Question: I have a realm object with ~30 fields, after adding and removing several objects it seems that realm takes up quite a bit amount of space. The size of the allocated space seems to grow somewhat exponentially:
10*(add 100 + remove all) = 4 mb Data
15*(add 100 + remove all) = 33 mb Data
20*(add 100 + remove all) = 91 mb Data
25*(add 100 + remove all) = 179 mb Data

The file itself in data\datapp_folder
iles\default.realm is 200 mb at this point.
Now this serious issue might be because i am not doing something properly. Before every insertion i do
'''
Realm realm = Realm.getInstance(context);
realm.beginTransaction();
realm.where(RealmSubmission.class).findAll().clear();
// if i use realm.allObjects(RealmSubmission.class).clear(); the leak is even bigger, i get to 170mb Data with 20*(add 100 + remove all) even though both calls do the same by looking at their semantics.
realm.commitTransaction();
'''
Adding items into realm looks like this:
'''
for (Submission submission : submissionList){
realm.beginTransaction();
RealmSubmission realmSubmission = realm.createObject(RealmSubmission.class);
RealmObjectUtils.copySubmission(realmSubmission, submission);
realm.commitTransaction();
}
'''
Any ideas?
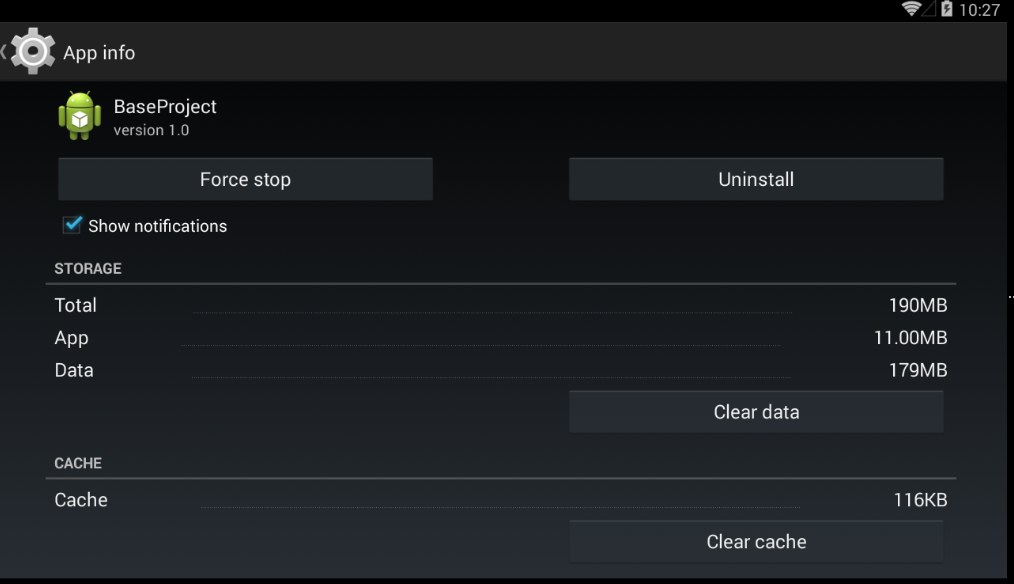
Answer: I tried replicating with a small model class (one String, one int) with no success.
Do you use Links and/or LinkLists in your model? Can I take a look at it?
One reason might be in the case you have for example a Person class that has a RealmListdogs field.
When you delete all the elements of the Person type the Dogs are right now retained in the database.
EDIT: After you provided the data I tried with a bit of dummy data:
'''
Realm.deleteRealmFile(this);
Realm realm = Realm.getInstance(this);
File realmFile = new File(this.getFilesDir(), "default.realm");
long tic = System.currentTimeMillis();
for (int i = 0; i < 25; i++) {
for (int j = 0; j < 100; j++) {
realm.beginTransaction();
TestObject testObject = realm.createObject(TestObject.class);
testObject.setApprovedBy("Approver_" + j);
testObject.setAuthor("Author_" + j);
testObject.setBannedBy("Banner_" + j);
testObject.setClicked(j % 2 == 0);
testObject.setCommentCount(j);
testObject.setCreated(System.currentTimeMillis());
testObject.setCreatedUTC(j*7);
testObject.setEdited(j % 3 == 0);
realm.commitTransaction();
}
realm.beginTransaction();
realm.where(TestObject.class).findAll().clear();
realm.commitTransaction();
Log.i(TAG, "Size: " + realmFile.length());
}
long toc = System.currentTimeMillis();
Log.i(TAG, "Time: " + (toc - tic));
'''
But I still cannot reproduce:
'''
10-08 14:39:01.579 29233-29233/myapp.realm.io.sizeleak I/REALMTEST: Size: 24576
10-08 14:39:01.999 29233-29233/myapp.realm.io.sizeleak I/REALMTEST: Size: 24576
10-08 14:39:02.409 29233-29233/myapp.realm.io.sizeleak I/REALMTEST: Size: 24576
10-08 14:39:02.809 29233-29233/myapp.realm.io.sizeleak I/REALMTEST: Size: 24576
10-08 14:39:03.209 29233-29233/myapp.realm.io.sizeleak I/REALMTEST: Size: 24576
10-08 14:39:03.649 29233-29233/myapp.realm.io.sizeleak I/REALMTEST: Size: 49152
10-08 14:39:04.049 29233-29233/myapp.realm.io.sizeleak I/REALMTEST: Size: 49152
10-08 14:39:04.449 29233-29233/myapp.realm.io.sizeleak I/REALMTEST: Size: 49152
10-08 14:39:04.839 29233-29233/myapp.realm.io.sizeleak I/REALMTEST: Size: 49152
10-08 14:39:05.329 29233-29233/myapp.realm.io.sizeleak I/REALMTEST: Size: 49152
10-08 14:39:05.709 29233-29233/myapp.realm.io.sizeleak I/REALMTEST: Size: 49152
10-08 14:39:06.259 29233-29233/myapp.realm.io.sizeleak I/REALMTEST: Size: 49152
10-08 14:39:06.689 29233-29233/myapp.realm.io.sizeleak I/REALMTEST: Size: 49152
10-08 14:39:07.109 29233-29233/myapp.realm.io.sizeleak I/REALMTEST: Size: 49152
10-08 14:39:07.589 29233-29233/myapp.realm.io.sizeleak I/REALMTEST: Size: 49152
10-08 14:39:08.019 29233-29233/myapp.realm.io.sizeleak I/REALMTEST: Size: 49152
10-08 14:39:09.129 29233-29233/myapp.realm.io.sizeleak I/REALMTEST: Size: 49152
10-08 14:39:09.729 29233-29233/myapp.realm.io.sizeleak I/REALMTEST: Size: 49152
10-08 14:39:10.169 29233-29233/myapp.realm.io.sizeleak I/REALMTEST: Size: 49152
10-08 14:39:10.669 29233-29233/myapp.realm.io.sizeleak I/REALMTEST: Size: 49152
10-08 14:39:11.049 29233-29233/myapp.realm.io.sizeleak I/REALMTEST: Size: 49152
10-08 14:39:11.449 29233-29233/myapp.realm.io.sizeleak I/REALMTEST: Size: 49152
10-08 14:39:11.849 29233-29233/myapp.realm.io.sizeleak I/REALMTEST: Size: 49152
10-08 14:39:12.269 29233-29233/myapp.realm.io.sizeleak I/REALMTEST: Size: 49152
10-08 14:39:12.269 29233-29233/myapp.realm.io.sizeleak I/REALMTEST: Time: 11265
'''
The size doubling is expected because of fragmentation, but I still see nothing that can suggest your experience.
The timing is high because of the large number of transactions. Batching them together would increase performance considerably:
'''
10-08 14:45:25.009 31593-31593/myapp.realm.io.sizeleak I/REALMTEST: Time: 408
'''